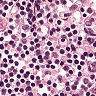
Metastatic tissue present: no